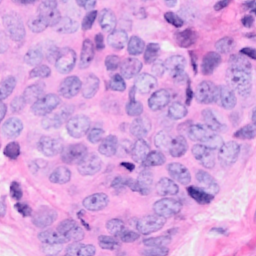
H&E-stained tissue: Breast